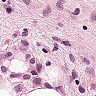
Metastatic tissue present: yes